Aerial crown-view tile of a tropical tree (Barro Colorado Island, Panama), acquired 20240918:
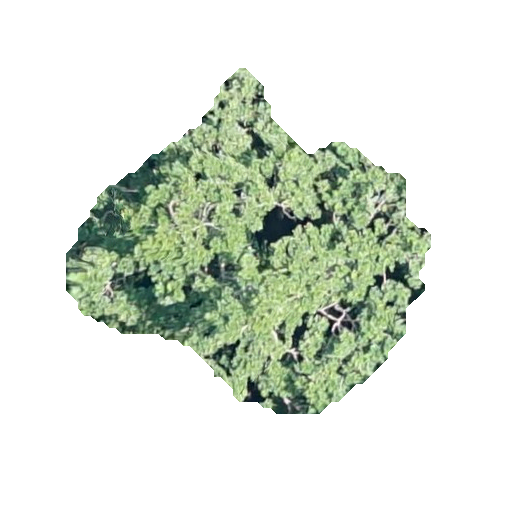
Species: Simarouba amara
GBIF accepted scientific name: Simarouba amara
Crown area: 116.898 m²